Interaction volume radius: 5 \u00c5
Interaction volume height: 25 \u00c5
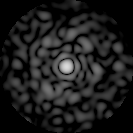
Disorder parameter: 0.7808